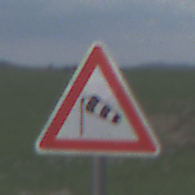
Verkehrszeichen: SeitenwindVonLinks
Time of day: SunriseSunset
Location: Outdoor (Nature)
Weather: PartlyCloudy
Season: NotSpecified
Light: Natural